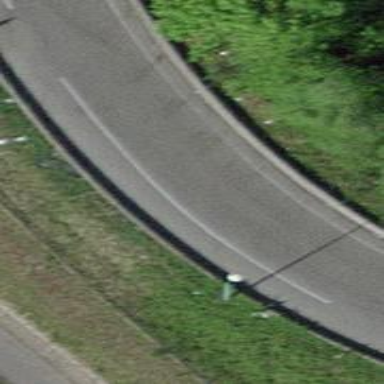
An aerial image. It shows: Motorway link.